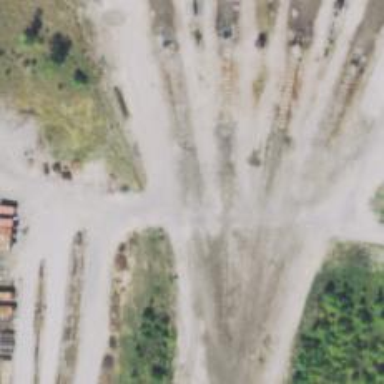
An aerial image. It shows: Abandoned railway yard is depicted.